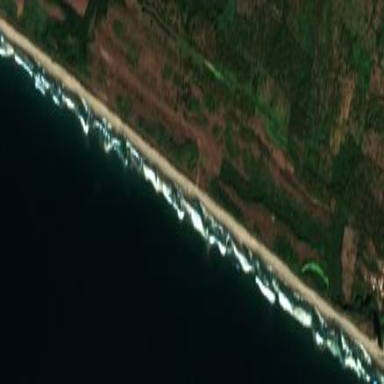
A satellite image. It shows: Beautiful beach with natural surroundings.